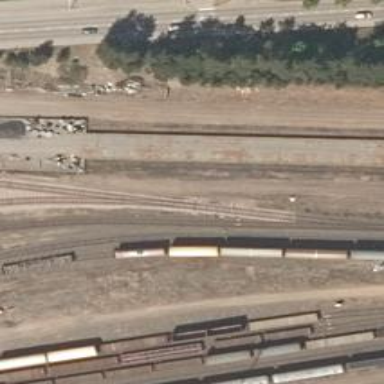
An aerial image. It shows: Railway signal.